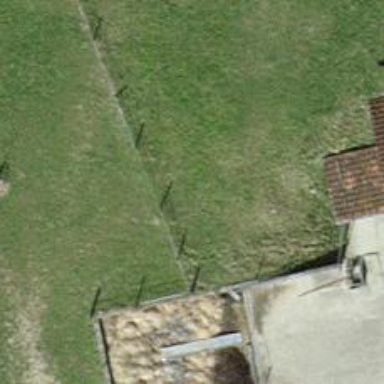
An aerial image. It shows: Farm.